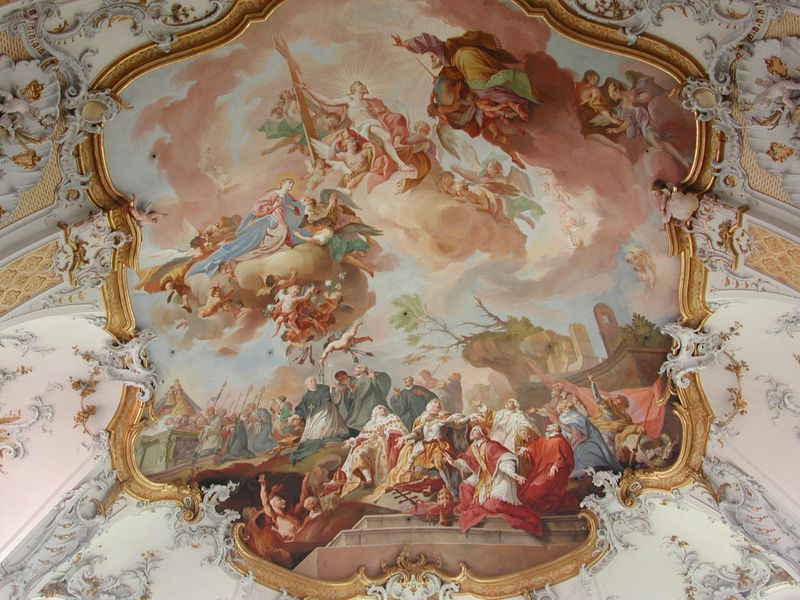
Titel: Fresken der Kirche Ottobeuren
Künstler: Johann Jakob Zeiller
Standort: Ottobeuren, Klosterkirche (EU - D - Bayern)
Schlagwörter: baum, gemälde, himmel, weiß, wolken, gelb, menschen, bunt, rot, schloss, wolke, malerei, wand, barock, rahmen, kirche, gold, decke, rosa, engel, farben, fels, treppe, wandmalerei, stuck, stufen, ruine, gewölbe, kreuz, religion, rüstung, sieg, christus, jesus, lanzen, rine, bibliothek, deckengemälde, fresko, pyramide, putten, maria, himmelfahrt, deckenfresko, deckenfrsko